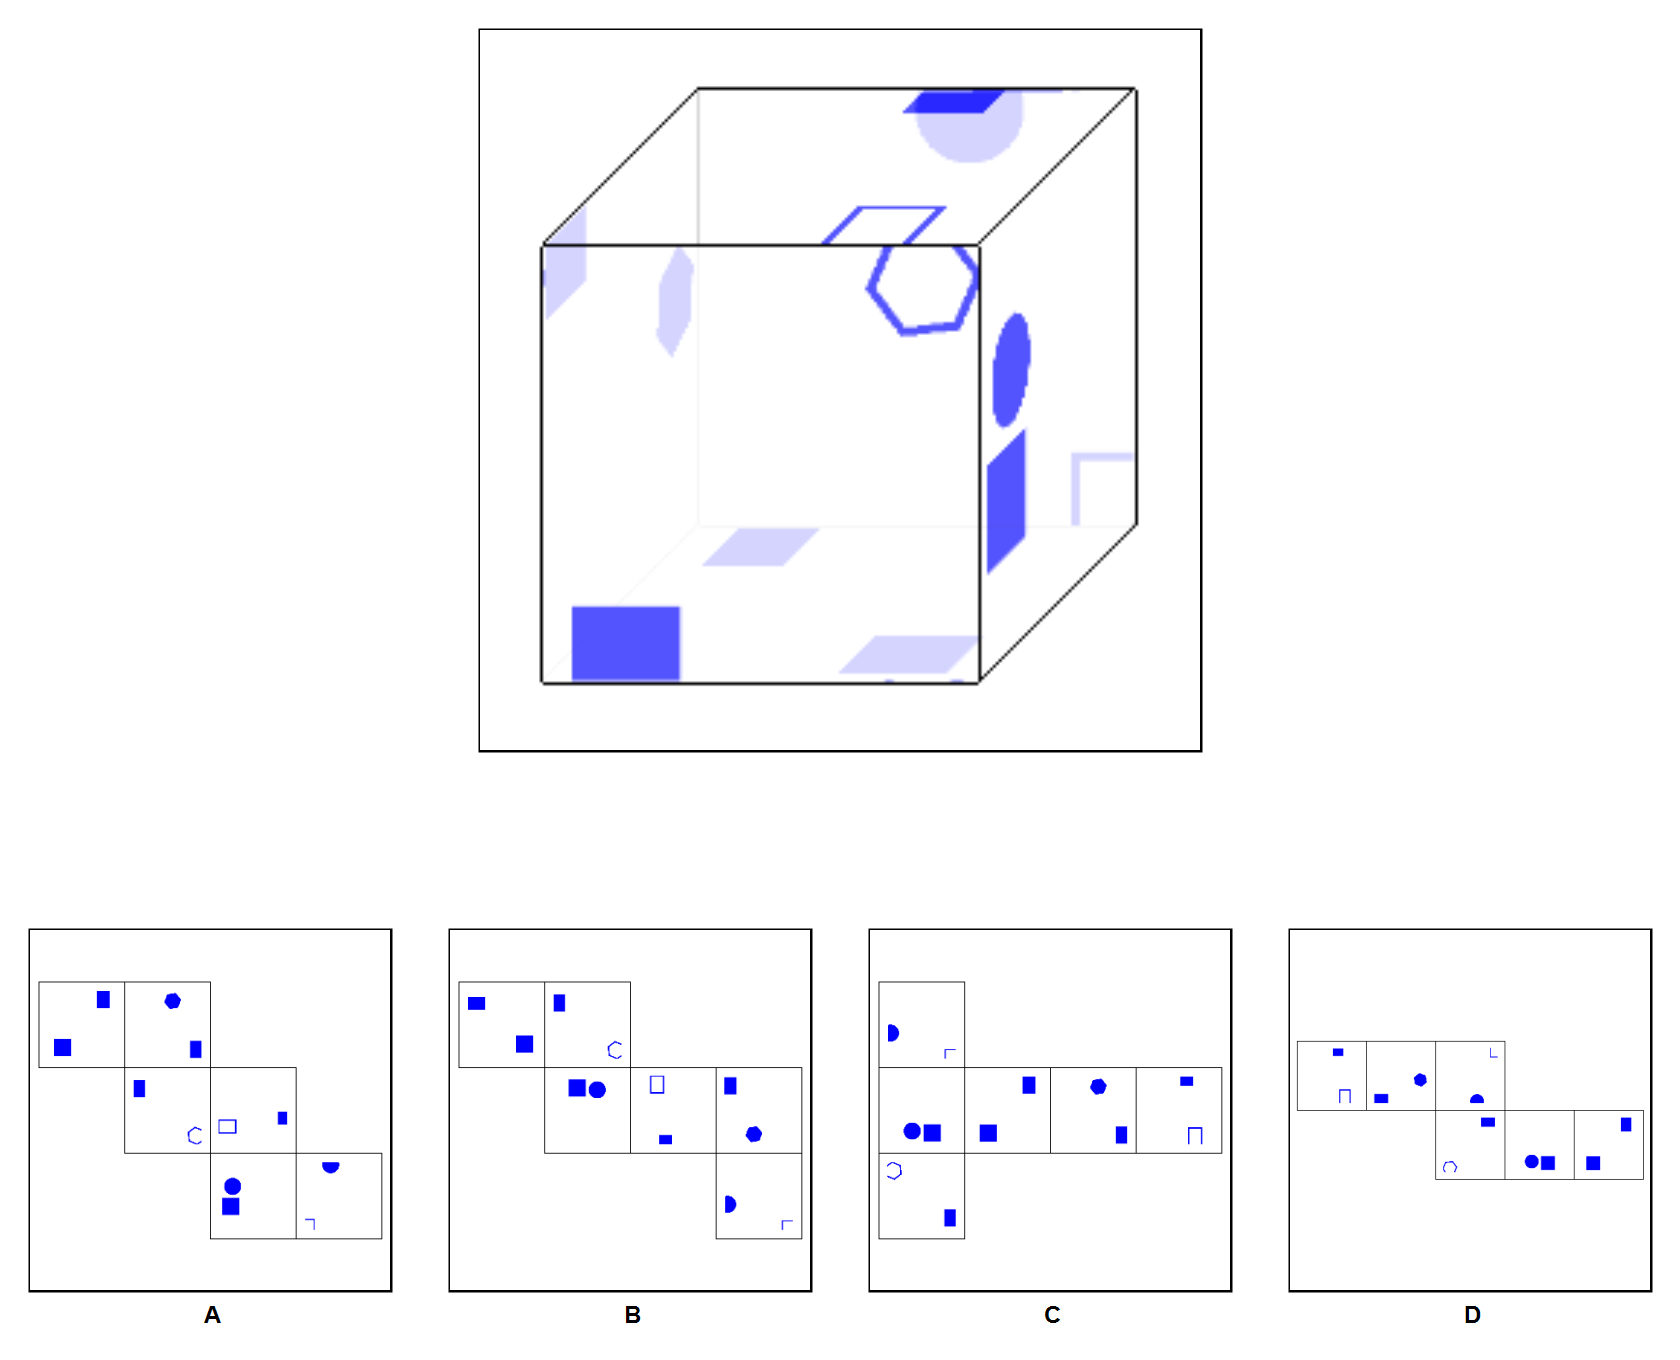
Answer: D